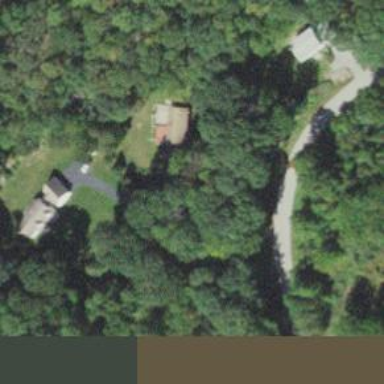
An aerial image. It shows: Residential driveway.